Question: I have an factory that gets data from my backend:
'''
as.factory("abbdata", function GetAbbData($http,$rootScope,$routeParams,$q) { //$q = promise
var deffered = $q.defer();
var data = [];
var abbdata = {};
abbdata.async = function () {
$http.get($rootScope.appUrl + '/nao/summary/' + $routeParams['id']).success(function(d) {
data = d.abbData;
deffered.resolve();
});
return deffered.promise;
};
abbdata.data = function() {
return data;
};
return abbdata;
});
'''
A call my factory like this in my controller:
'''
abbdata.async().then(function() {
$scope.abbData = abbdata.data(); //Contains data
});
'''
When I do a 'console.log($scope.abbData)' outside my service call, just underneath, the result Is undifined. Why? Should not the '$scope.abbData' contain the data from my service after I call it?
EDIT:

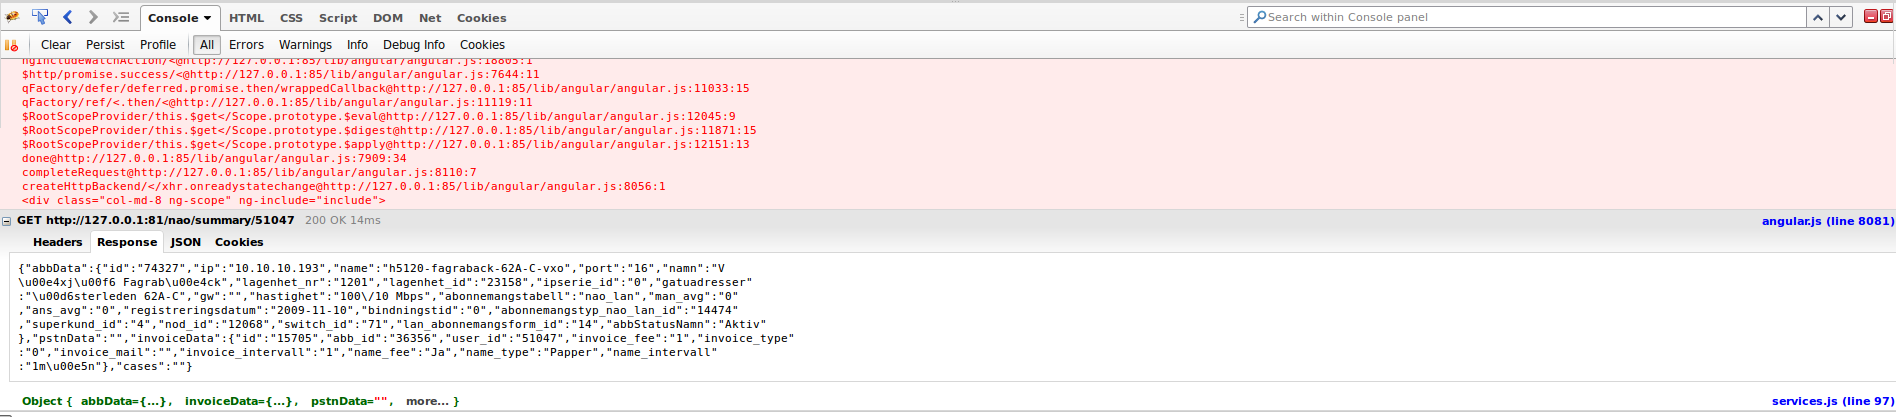
Answer: if you 'console.log($scope.abbData)' outside the service call it should show 'undefined', since the call is asynchronous.
'''
abbdata.async().then(function() {
$scope.abbData = abbdata.data(); //Contains data
});
console.log($scope.abbData) // this should show undefined
'''
The 'console.log($scope.abbData)' just after setting the abbData should show the data
'''
abbdata.async().then(function() {
$scope.abbData = abbdata.data(); //Contains data
console.log($scope.abbData) // this should show the data
});
'''
you can use abbData from your service call like for example
'''
angular.module('myApp', []).controller('HomeCtrl', function($scope, abbdata){
var updateUI;
$scope.abbData = [];
abbdata.async().then(function() {
$scope.abbData = abbdata.data(); //Contains data
updateUI();
});
updateUI = function(){
//do something with $scope.abbData
}
});
'''
On response to your query, I would do something like,
'''
angular.module('myApp', [])
.controller('JobsCtrl', function($scope, $jobService) {
$scope.jobs = [];
$jobService.all().then(function(jobs) {
$scope.jobs = jobs;
});
})
.service('$jobService', function ($q, $http) {
return {
all: function () {
var deferred = $q.defer();
$http({
url: 'http://url',
method: "GET"
}).success(function (data) {
deferred.resolve(data);
}).error(function () {
deferred.reject("connection issue");
});
return deferred.promise;
}
}
});
'''
associated view
'''
<body ng-app = "myApp">
<div ng-controller = "JobsCtrl">
<div ng-repeat="job in jobs track by job.id">
<a href="#/tab/jobs/{{job.id}}" class="item item-icon-right">
<h2>{{job.job_name}}</h2>
<p>DUE DATE: {{job.job_due_date}}</p>
</a>
</div>
<div>
</body>
'''
1. Here the service an all function which returns a promise, i.e. it will notify when data is fetched.
2. in the controller the service is called and as soon the service call is resolved the $scope.jobs is assigned by the resolved data.
3. the $scope.jobs is used in the angular view. as soon as the jobs data are resolved, i.e. $scope.jobs is assigned, the view is updated.
hope this helps